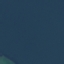
Label: SeaLake